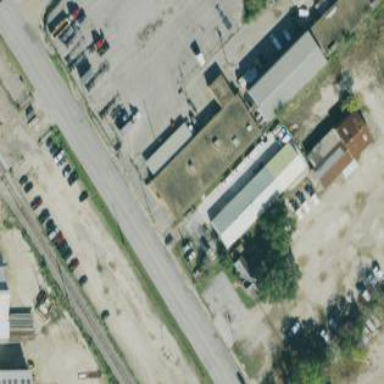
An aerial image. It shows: Industrial building.